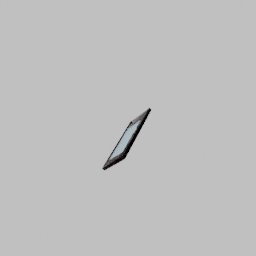
Label: architecture